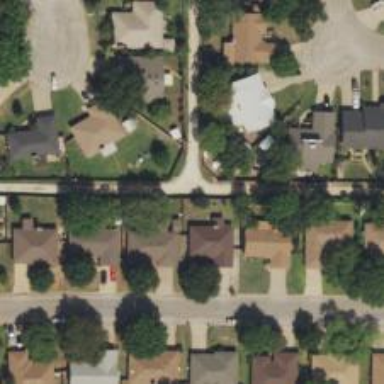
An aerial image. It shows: Alleyway designated as service road.